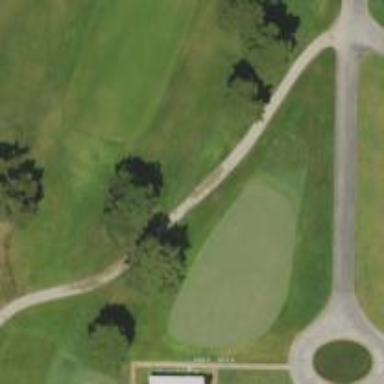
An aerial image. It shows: Footway that resembles golf path.